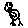
Label: bird